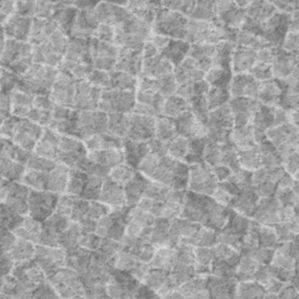
Label: frost